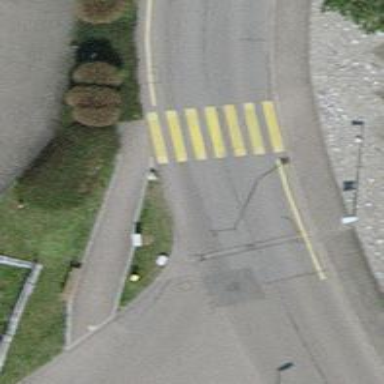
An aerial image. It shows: Uncontrolled zebra crossing on the road.